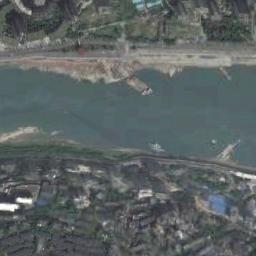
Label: river